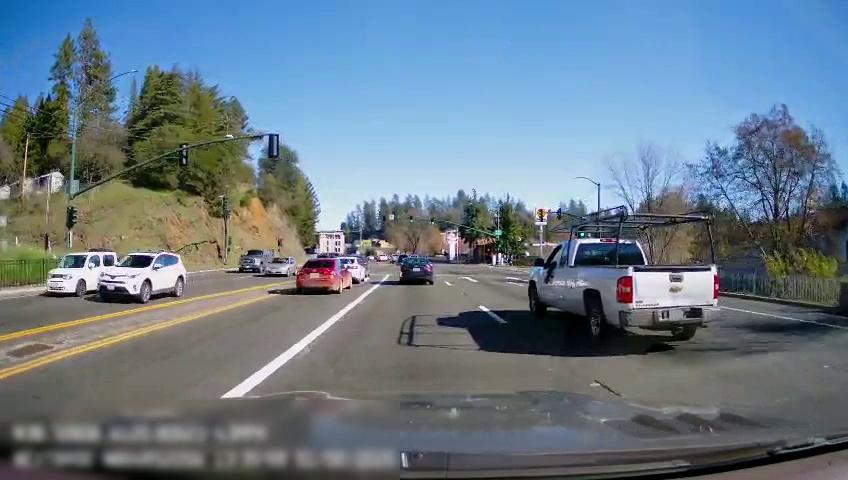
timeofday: Day
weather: Sunny
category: Drivable Space
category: Drivable Space
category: Vehicles | Car
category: Vehicles | Truck
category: Vehicles | Truck
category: Vehicles | SUV
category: Vehicles | Car
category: Vehicles | Car
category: Vehicles | Car
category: Vehicles | Truck
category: Vehicles | Car
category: Vehicles | Car
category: Vehicles | Car
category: Vehicles | SUV
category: Vehicles | SUV
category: Vehicles | SUV
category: Lanes | Current Lane
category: Lanes | Current Lane
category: Lanes | Alternate Lane
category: Lanes | Alternate Lane
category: Lanes | Opposite Lane
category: Lanes | Opposite Lane
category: Lanes | Opposite Lane
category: Traffic | Lights
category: Traffic | Lights
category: Traffic | Lights
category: Traffic | Lights
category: Traffic | Signs
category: Traffic | Lights
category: Traffic | Lights
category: Traffic | Lights